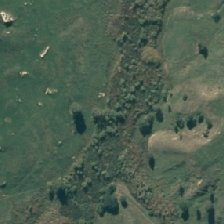
Land cover: grose_broom